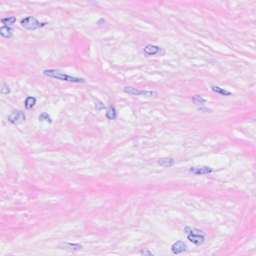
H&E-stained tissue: Breast